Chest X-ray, PA view. Patient: 35 years old, sex M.
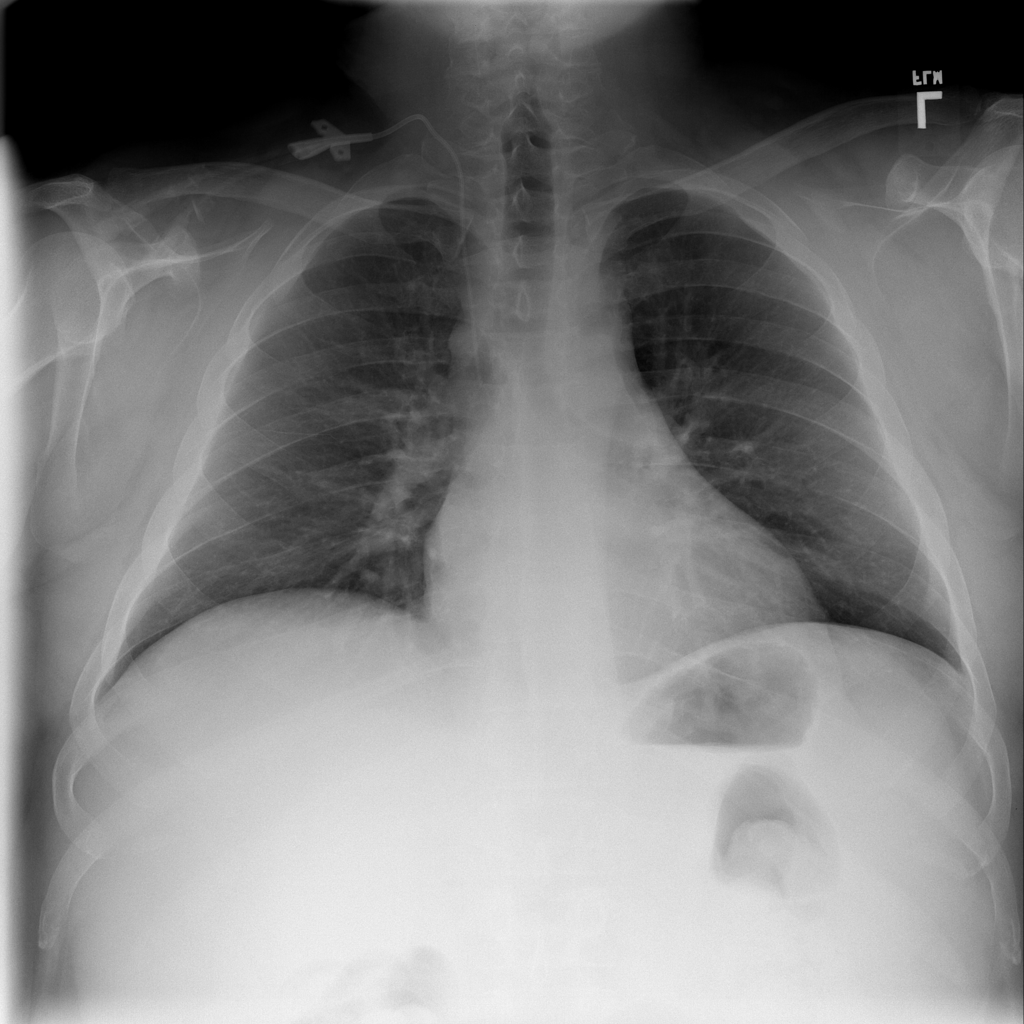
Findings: No Finding